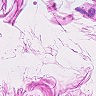
Metastatic tissue present: no